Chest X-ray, AP view. Patient: 36 years old, sex M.
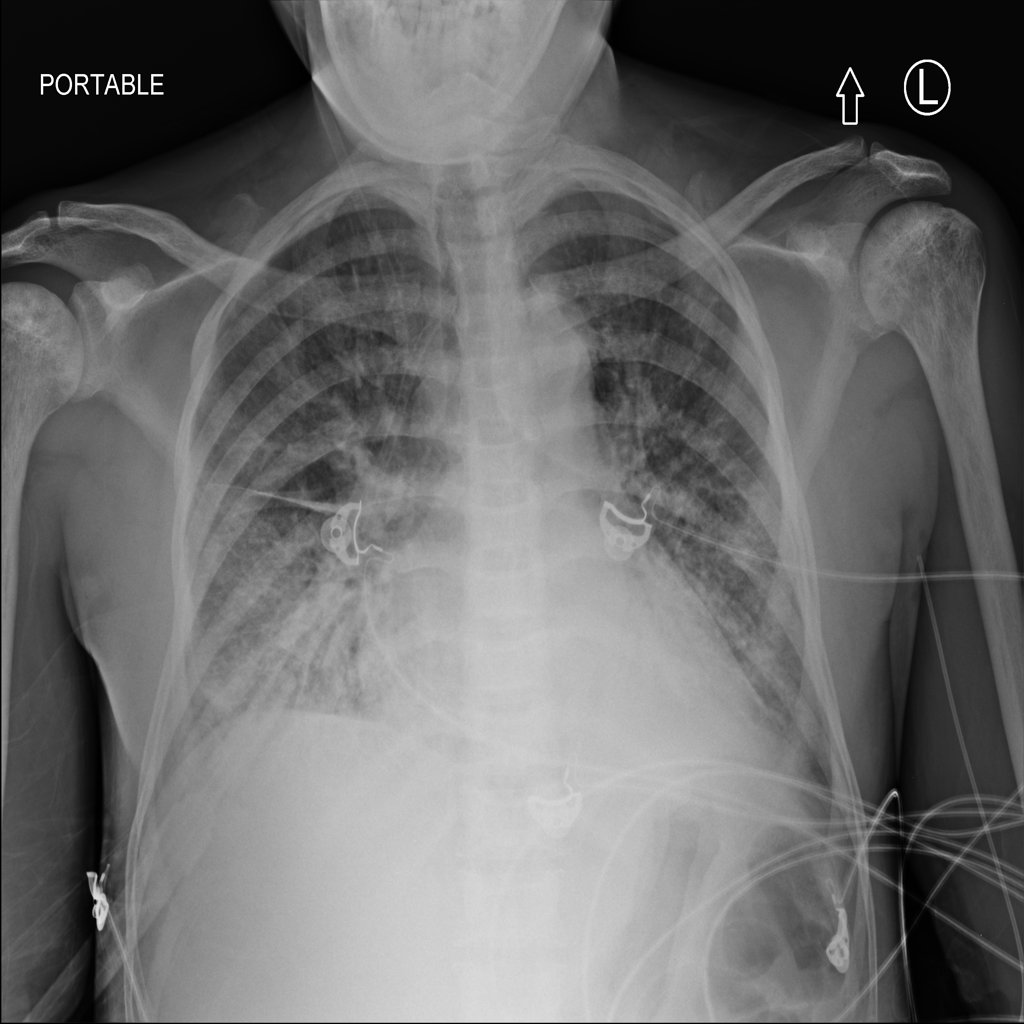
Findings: Cardiomegaly, Infiltration